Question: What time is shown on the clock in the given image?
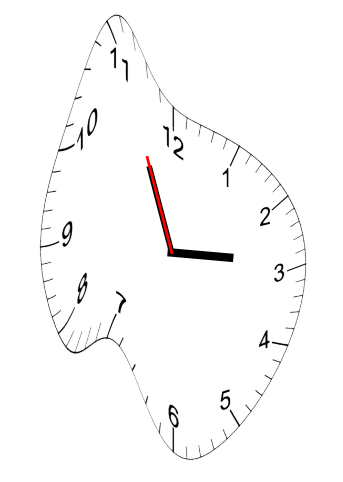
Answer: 02:55:56